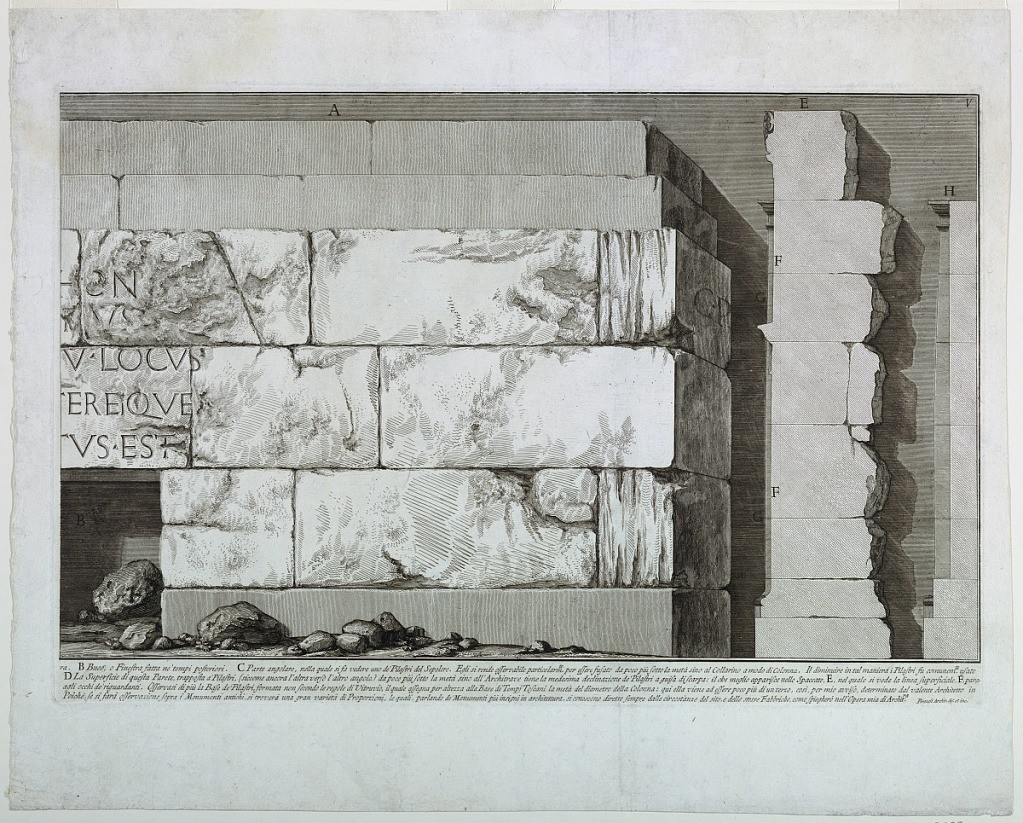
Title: Plate V, vol. II of "Le Antichità Romane"
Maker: Giovanni Battista Piranesi, Italian, 1720–1778
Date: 1756
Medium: Etching on paper
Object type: Print
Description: Fragment of a stone wall, bearing an inscription.